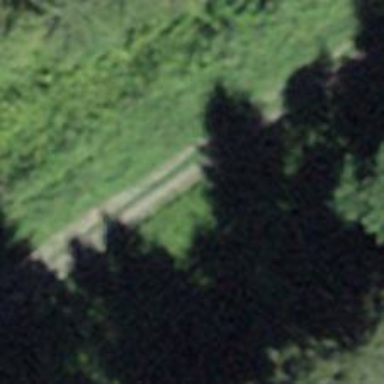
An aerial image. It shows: Downhill path.